Interaction volume radius: 5 \u00c5
Interaction volume height: 10 \u00c5
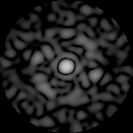
Disorder parameter: 0.8661